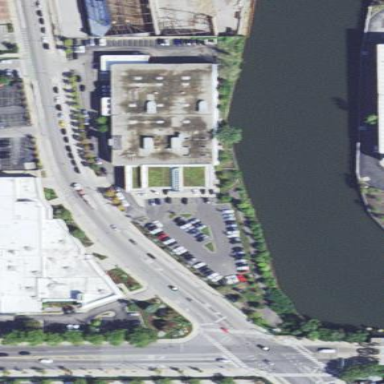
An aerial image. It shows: Retail building with car shop.